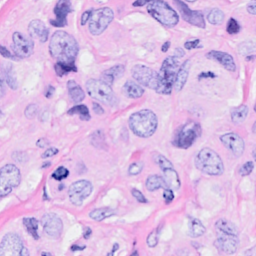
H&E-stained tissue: Breast